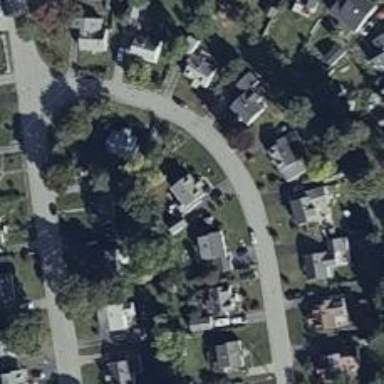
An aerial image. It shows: Charming neighbourhood.